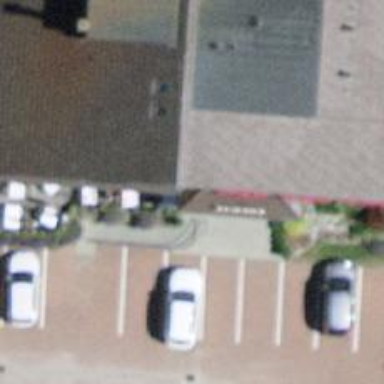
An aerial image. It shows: Hotel offering tourism services.